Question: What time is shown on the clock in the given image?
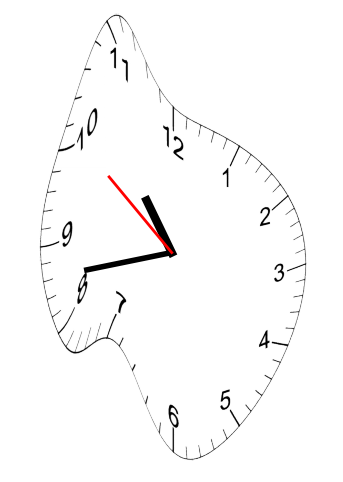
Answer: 10:42:51